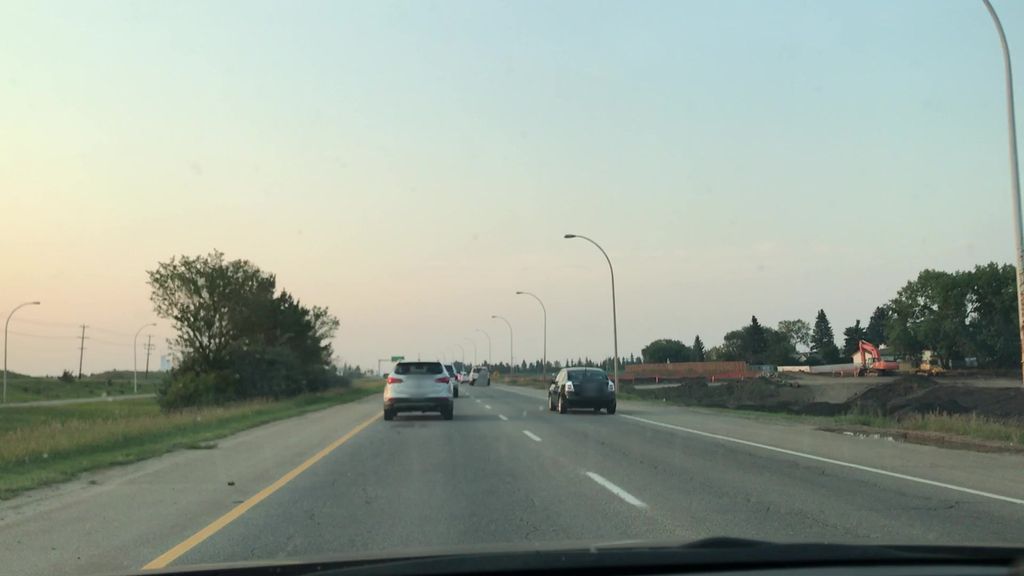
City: edmonton